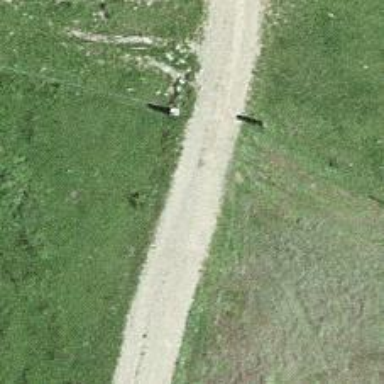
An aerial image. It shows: Track road with grade3 tracktype.